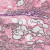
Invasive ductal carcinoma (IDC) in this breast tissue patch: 0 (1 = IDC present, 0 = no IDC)